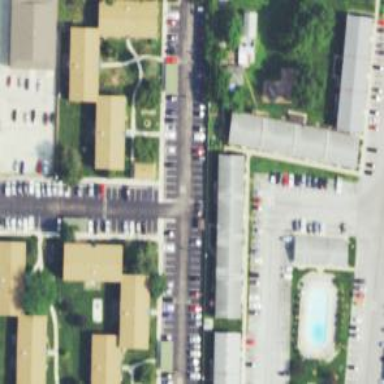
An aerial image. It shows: There is asphalt footway with crossing.